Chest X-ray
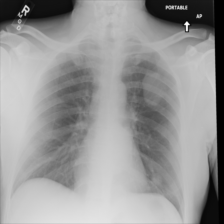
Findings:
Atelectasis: negative
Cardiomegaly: negative
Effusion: negative
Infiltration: negative
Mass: negative
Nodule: negative
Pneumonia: negative
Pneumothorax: negative
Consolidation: negative
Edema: negative
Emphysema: negative
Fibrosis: negative
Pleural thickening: negative
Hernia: negative